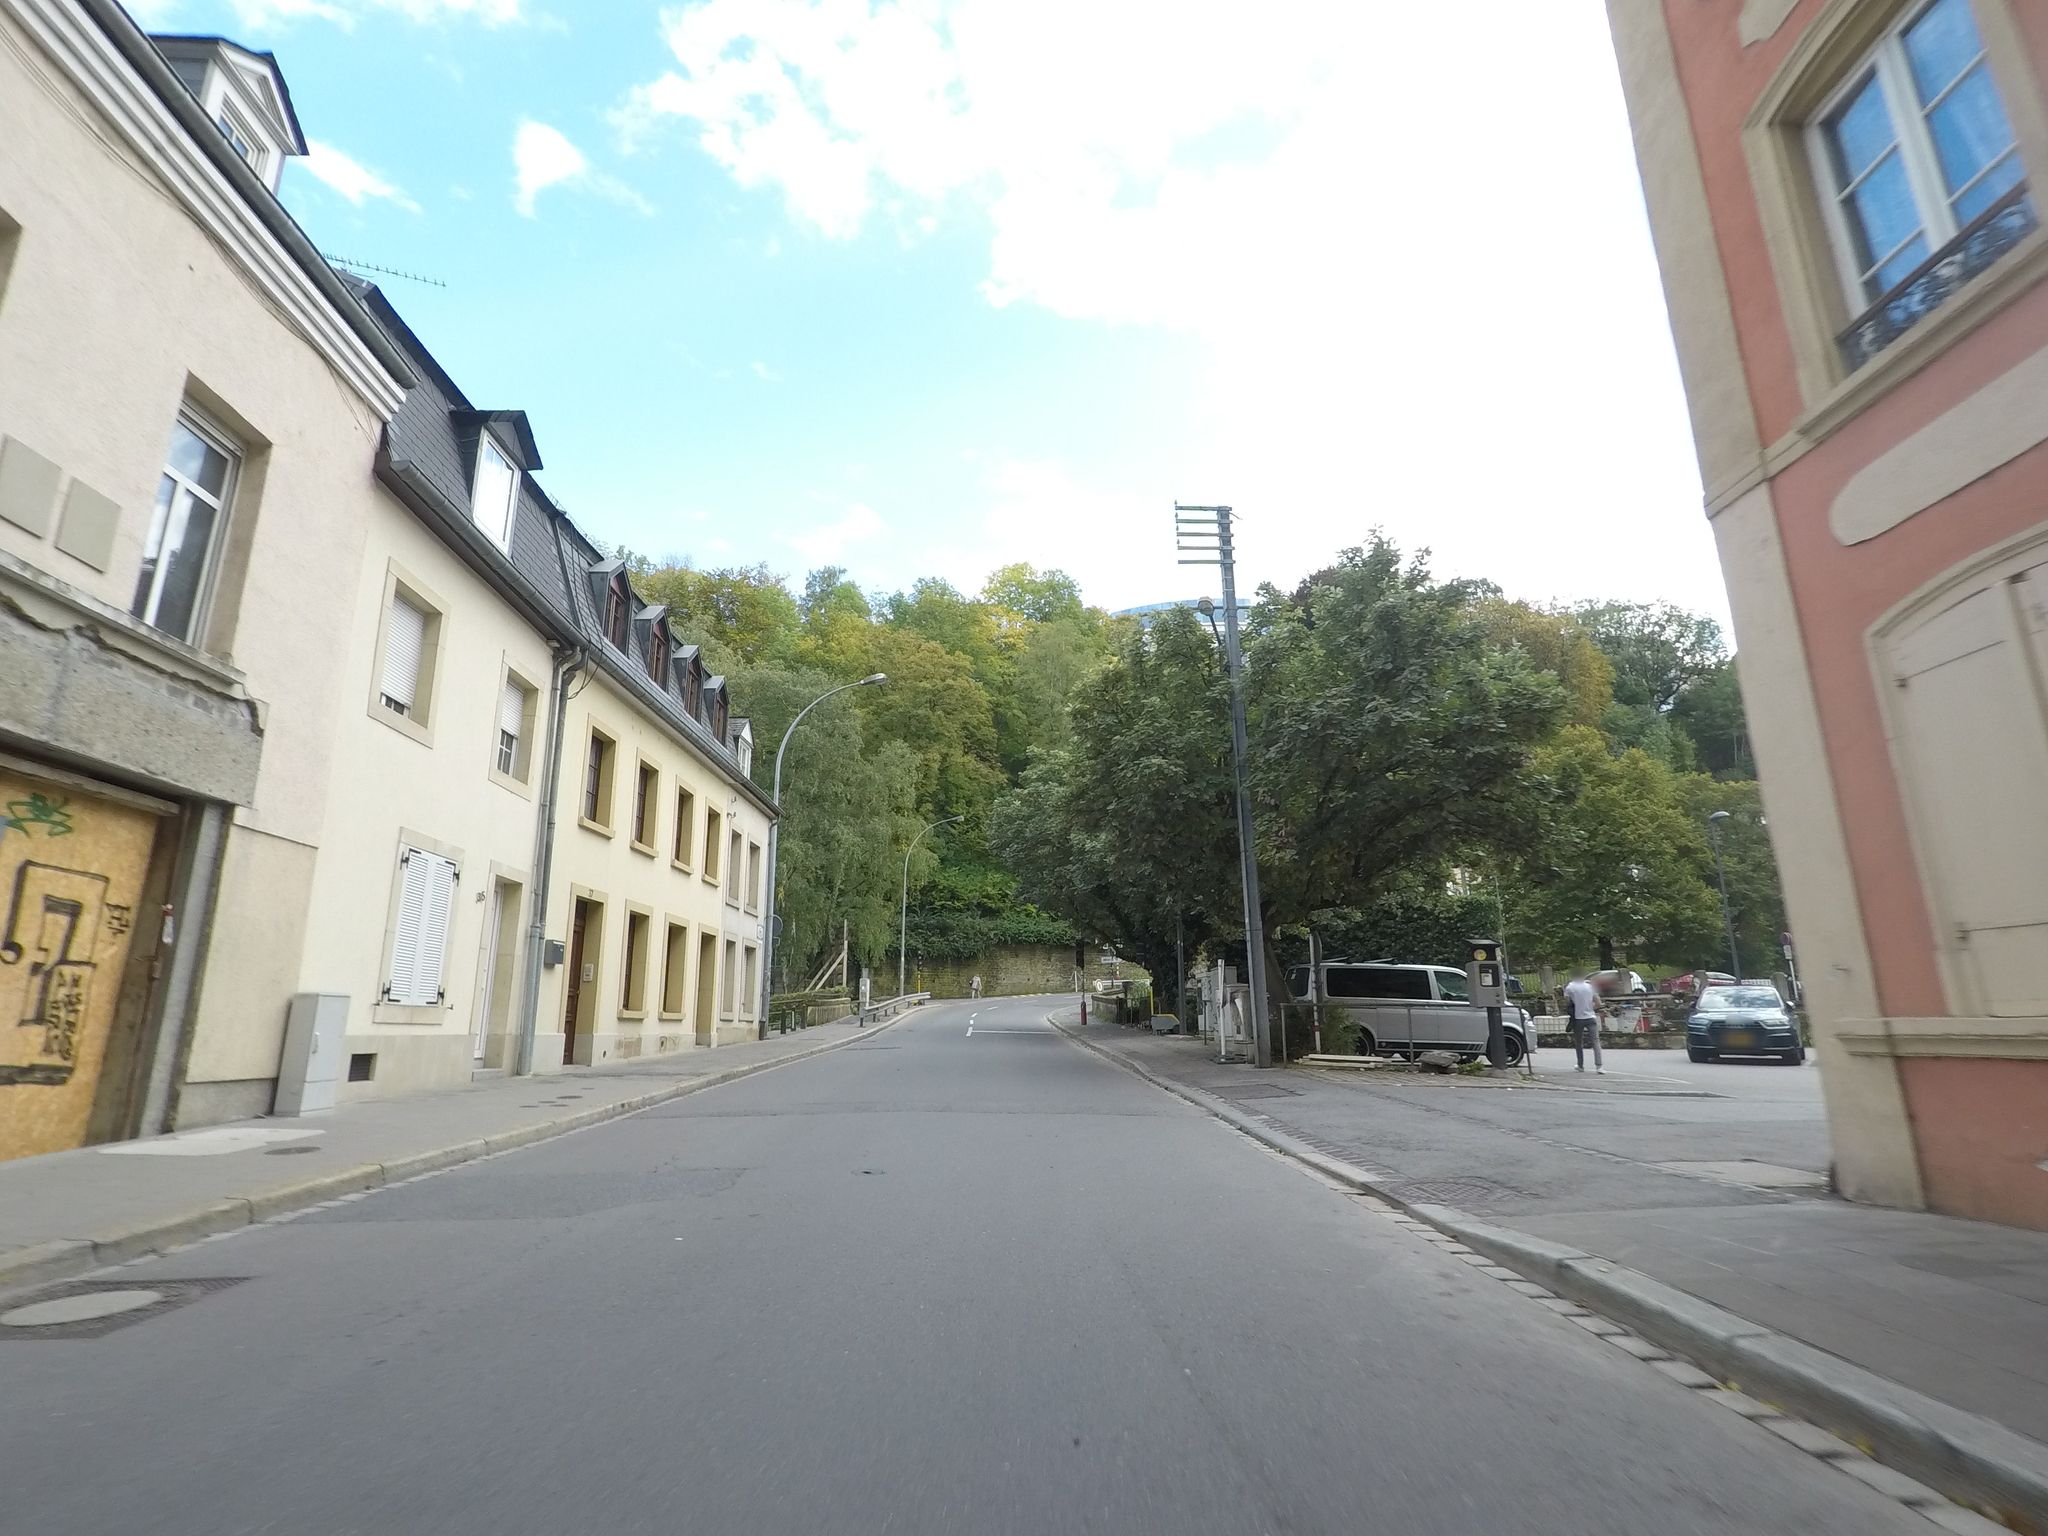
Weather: clear
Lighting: day
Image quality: good
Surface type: driving surface
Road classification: tertiary, residential
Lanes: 2
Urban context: urban centre
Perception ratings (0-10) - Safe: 7.34, Lively: 9.13, Beautiful: 7.95, Boring: 5.65, Depressing: 1.83, Wealthy: 8.16